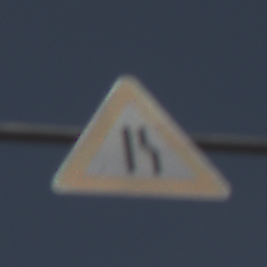
Verkehrszeichen: EinseitigVerengteFahrbahnRechts
Umgebung: Outdoor, Nature
Tageszeit: MorningAfternoon
Wetter: PartlyCloudy
Licht: Natural
Jahreszeit: NotSpecified
Kontrast: HighContrast